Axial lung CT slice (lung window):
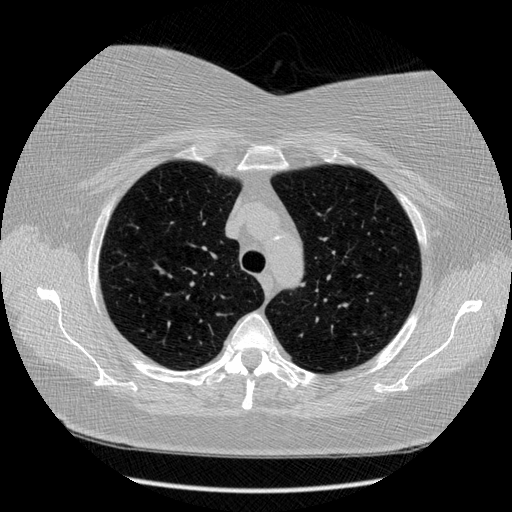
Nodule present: no